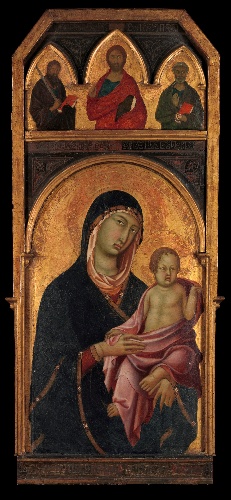
Title: Madonna and Child
Artist: Segna di Buonaventura
Artist bio: Italian, active Siena by 1298–died 1326/31
Date: ca. 1320
Object type: Painting, part of a polyptych
Classification: Paintings
Medium: Tempera on wood, gold ground
Dimensions: Overall, with framing elements, 60 1/8 x 26 3/8 in. (152.7 x 67 cm); Madonna and Child, painted surface 37 x 23 1/8 in. (94 x 58.7 cm); pinnacle, painted surface 12 1/8 x 23 in. (30.8 x 58.4 cm)
Department: European Paintings
Credit line: Harris Brisbane Dick Fund, 1924
Accession year: 1924
Repository: Metropolitan Museum of Art, New York, NY
Tags: Madonna and Child|Saint Paul|Saint Peter|Christ|Virgin Mary